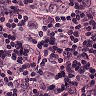
Metastatic tissue present: yes